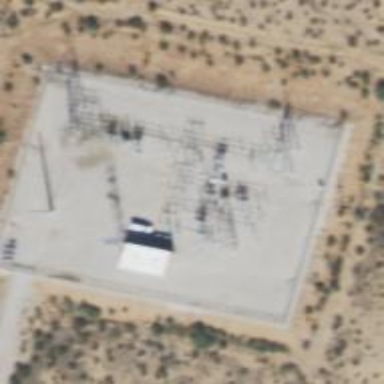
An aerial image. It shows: Switch used for power control.